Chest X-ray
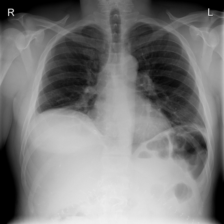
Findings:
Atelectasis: positive
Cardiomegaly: negative
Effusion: negative
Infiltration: negative
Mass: negative
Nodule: negative
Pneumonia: negative
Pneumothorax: negative
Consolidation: negative
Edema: negative
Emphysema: negative
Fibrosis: negative
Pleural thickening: negative
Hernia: negative